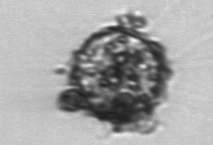
Label: Thalassiosira_TAG_external_detritus